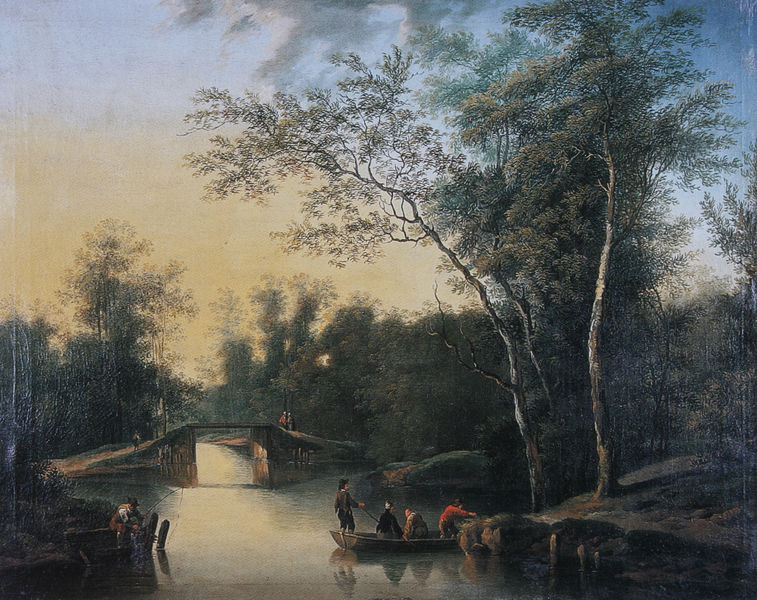
Titel: Parklandschaft mit Brücke
Künstler: Christian Hilfgott Brand
Standort: Mainz
Institution: Landesmuseum
Schlagwörter: baum, blau, blätter, gemälde, himmel, laub, mann, schatten, wasser, wolken, bäume, fluss, frauen, gelb, grün, landschaft, menschen, ocker, see, ufer, äste, abend, braun, frau, fussgänger, hintergrund, holz, hüte, licht, männer, orange, gras, rot, wiese, wolke, leute, kleidung, steine, öl, bach, birke, birken, dämmerung, natur, spiegelung, stamm, weide, brücke, gewässer, kanal, sonne, sträucher, kind, pflanzen, seide, wald, bauern, boot, boote, kahn, kinder, ruhig, wellen, ruhe, fischer, hosen, sonnenuntergang, vegetation, herbst, ausflug, idylle, figuren, ölgemälde, steg, gobelin, ruderboot, abendrot, pfosten, idyll, flusslandschaft, abendhimmel, angel, leinwand, sonntag, geäst, kostüme, poussin, fähre, spaziergänger, niederland, anlegestelle, aum, angler, pfäle, reflektionen, überfahrt, überquerung, äl, barke, lorrain, männeer, uder, fischerr, ruderkahn, vegetaton, fluss gemälde, hollzu